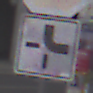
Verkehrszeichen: VerlaufVorfahrtsstrasse4
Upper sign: Stop
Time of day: MorningAfternoon
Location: Outdoor (Urban)
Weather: Overcast
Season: NotSpecified
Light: Natural